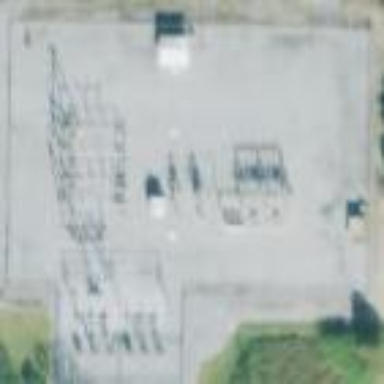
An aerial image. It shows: There is distribution substation enclosed by fence.